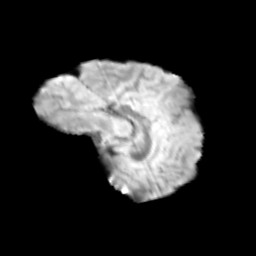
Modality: T2w
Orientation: sagittal
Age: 9
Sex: male
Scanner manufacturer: siemens
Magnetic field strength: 3 T
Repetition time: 3.8 s
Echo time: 0.07 s